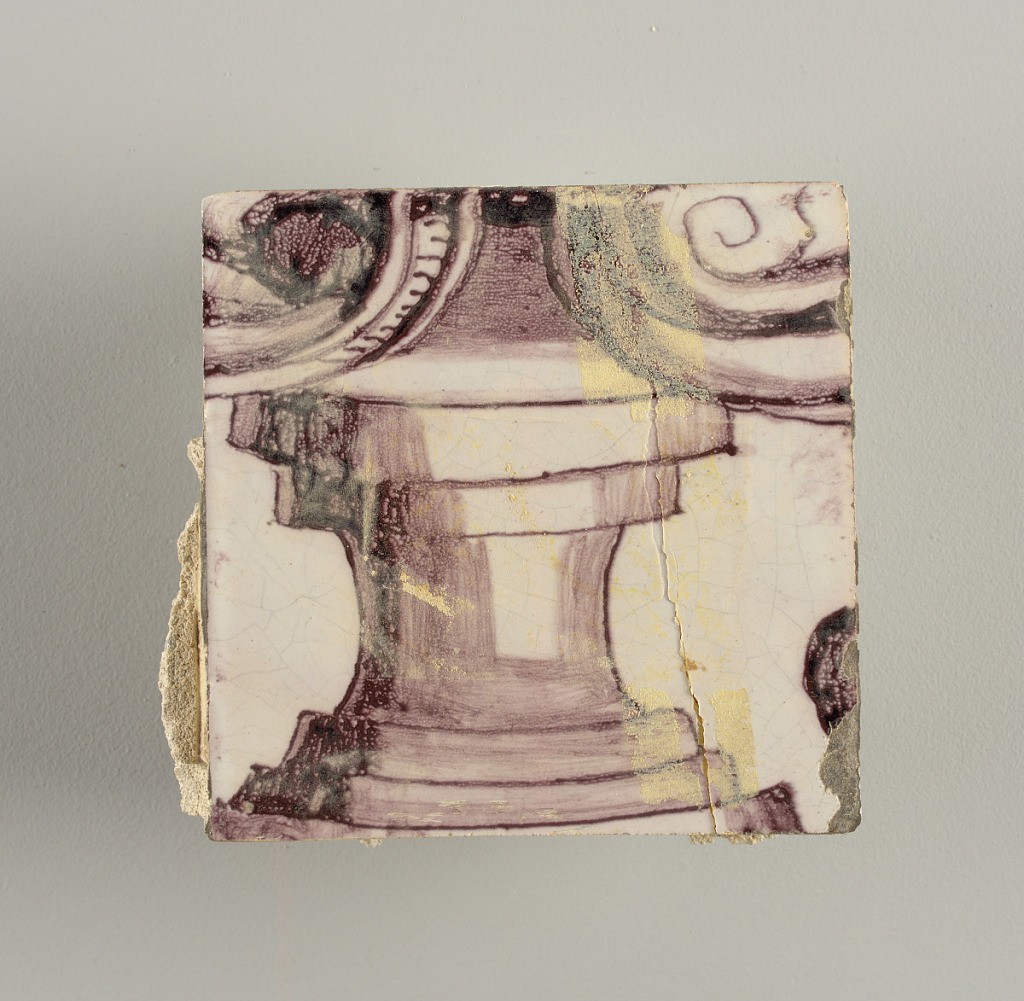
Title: Tile wall facing
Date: ca. 1725
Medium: Tin-glazed earthenware, underglaze
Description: Horizontal rectangle.  Thirty tiles wide and twenty-three tiles high with opening for fireplace eleven tiles wide and ten high.  Foliage arabesques disposed about three vertical axes from which are emphazised by urns at center and right, and at left by the figure of a standing woman carrying an infant on her arm and accompanied by two children.